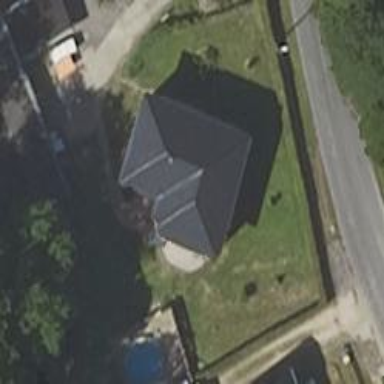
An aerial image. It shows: Simple house.